Interaction volume radius: 5 \u00c5
Interaction volume height: 25 \u00c5
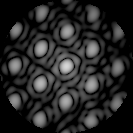
Disorder parameter: 0.1334